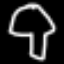
Label: mushroom